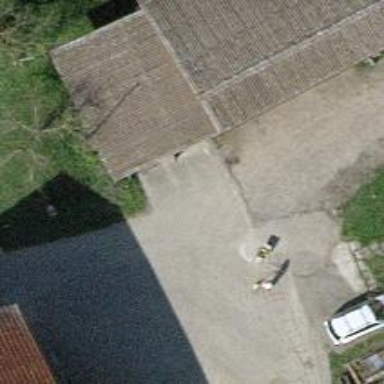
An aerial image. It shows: Driveway.